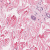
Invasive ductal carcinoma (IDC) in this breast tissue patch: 0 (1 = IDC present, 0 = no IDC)